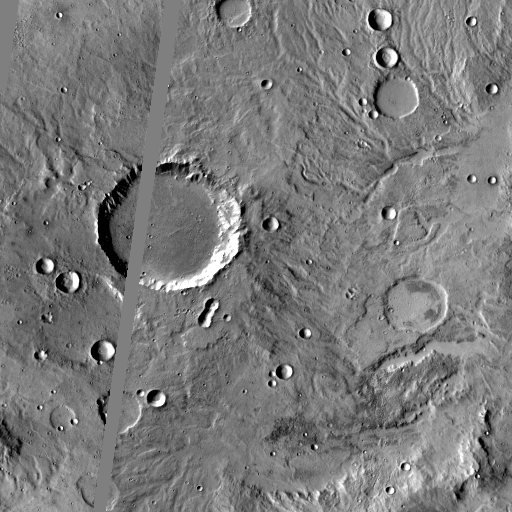
Crater classes present: Background, Other, Buried, Secondary